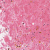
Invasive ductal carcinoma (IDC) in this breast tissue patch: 0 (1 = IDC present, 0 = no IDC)